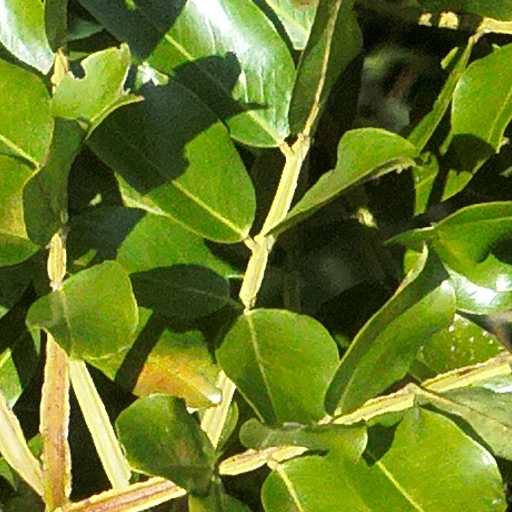
Species: Dipteryx oleifera
GBIF accepted scientific name: Dipteryx oleifera
Crown area (m\u00b2): 277.06